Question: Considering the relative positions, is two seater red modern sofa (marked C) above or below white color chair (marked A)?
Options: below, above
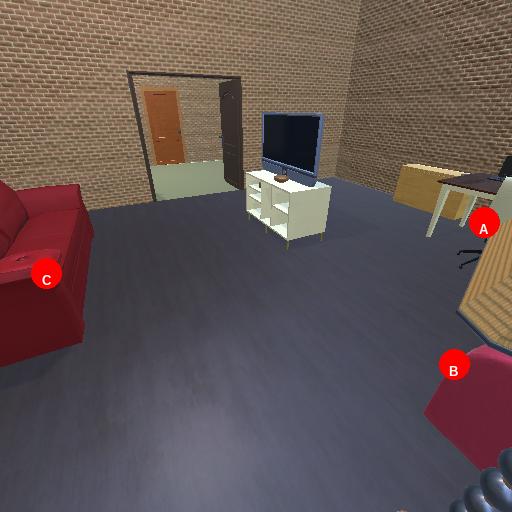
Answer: below